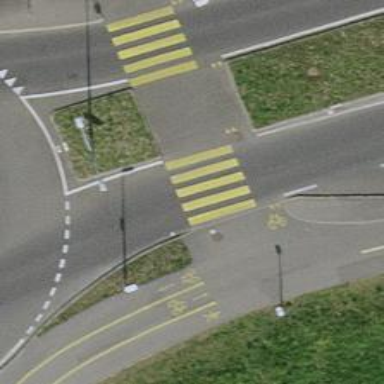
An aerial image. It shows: Uncontrolled crossing with pedestrian island.